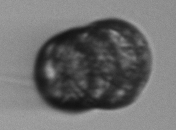
Label: Margalefidinium